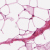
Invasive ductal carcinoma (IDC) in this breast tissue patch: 0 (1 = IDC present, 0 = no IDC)